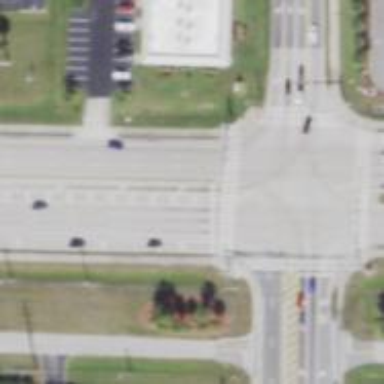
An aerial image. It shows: Crossing road.